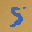
Label: 5